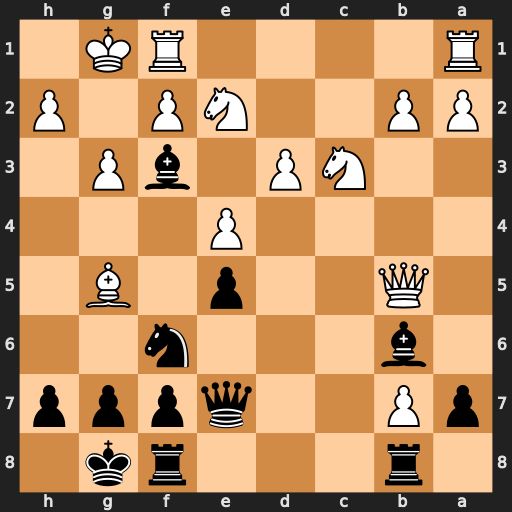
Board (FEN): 1r3rk1/pP2qppp/1b3n2/1Q2p1B1/4P3/2NP1bP1/PP2NP1P/R4RK1
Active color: b
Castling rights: -
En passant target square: -
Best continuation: Qe6 Nf4 exf4